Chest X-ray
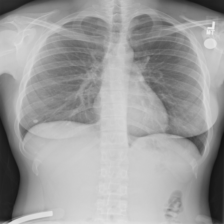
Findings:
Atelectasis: negative
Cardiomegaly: negative
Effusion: negative
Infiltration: negative
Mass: negative
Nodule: positive
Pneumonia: negative
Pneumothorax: negative
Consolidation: negative
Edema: negative
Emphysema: negative
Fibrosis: negative
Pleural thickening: negative
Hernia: negative